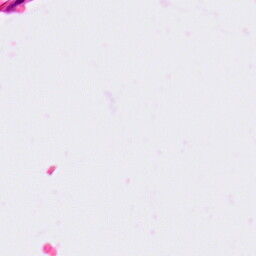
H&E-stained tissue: Lung